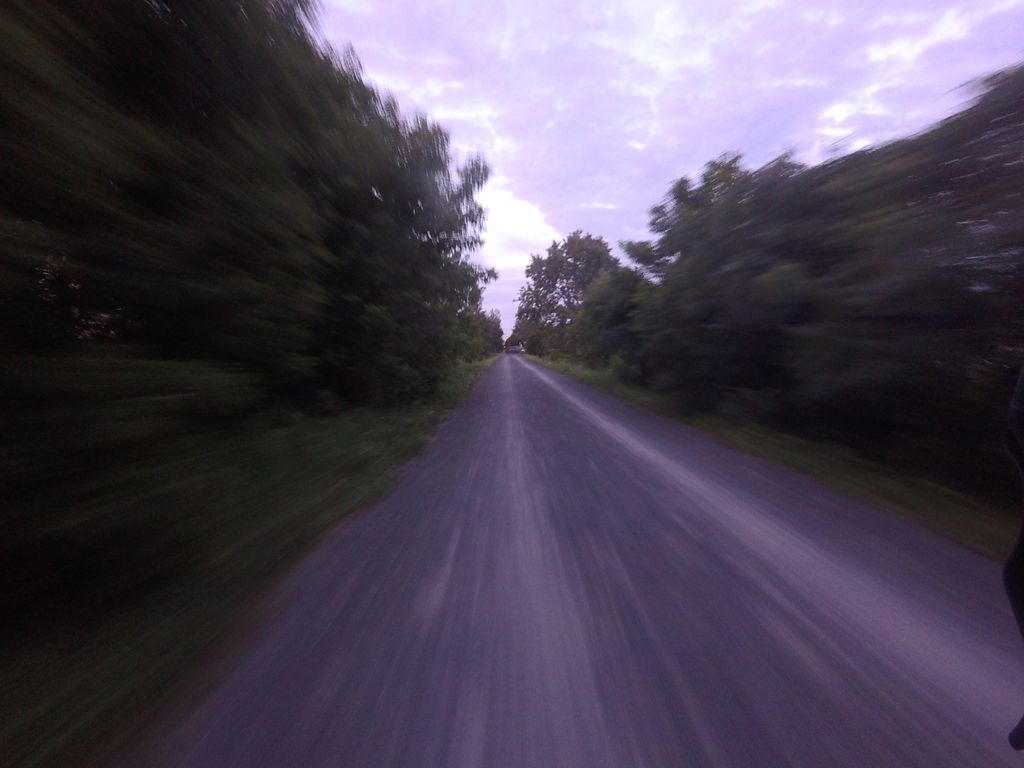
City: ottawa-gatineau